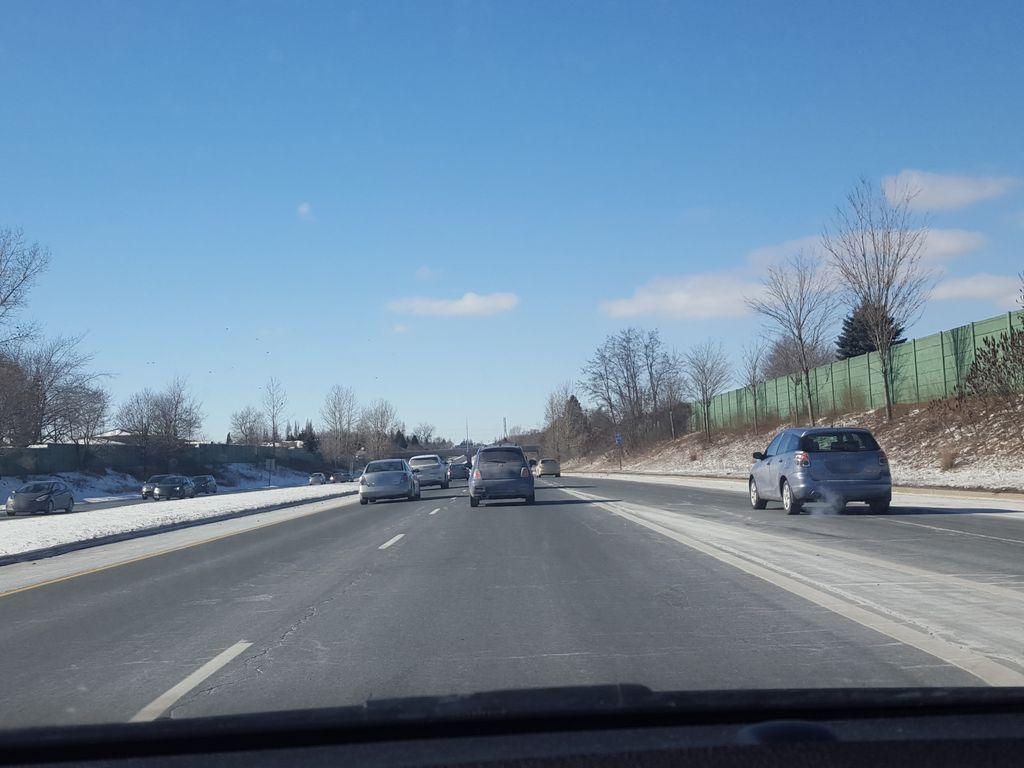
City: hamilton